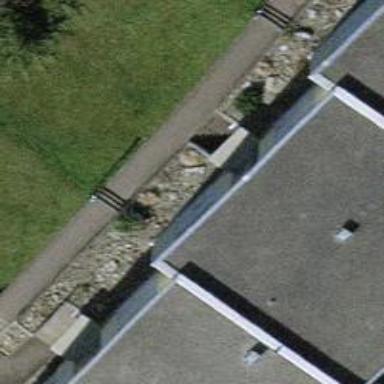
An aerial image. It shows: Road with steps.